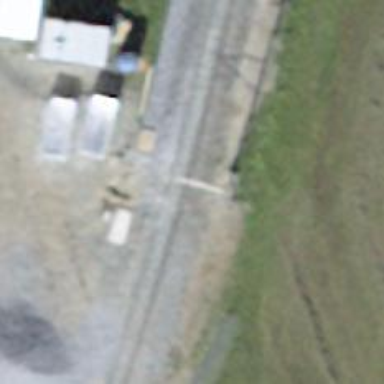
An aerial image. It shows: Power pole.